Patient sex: F
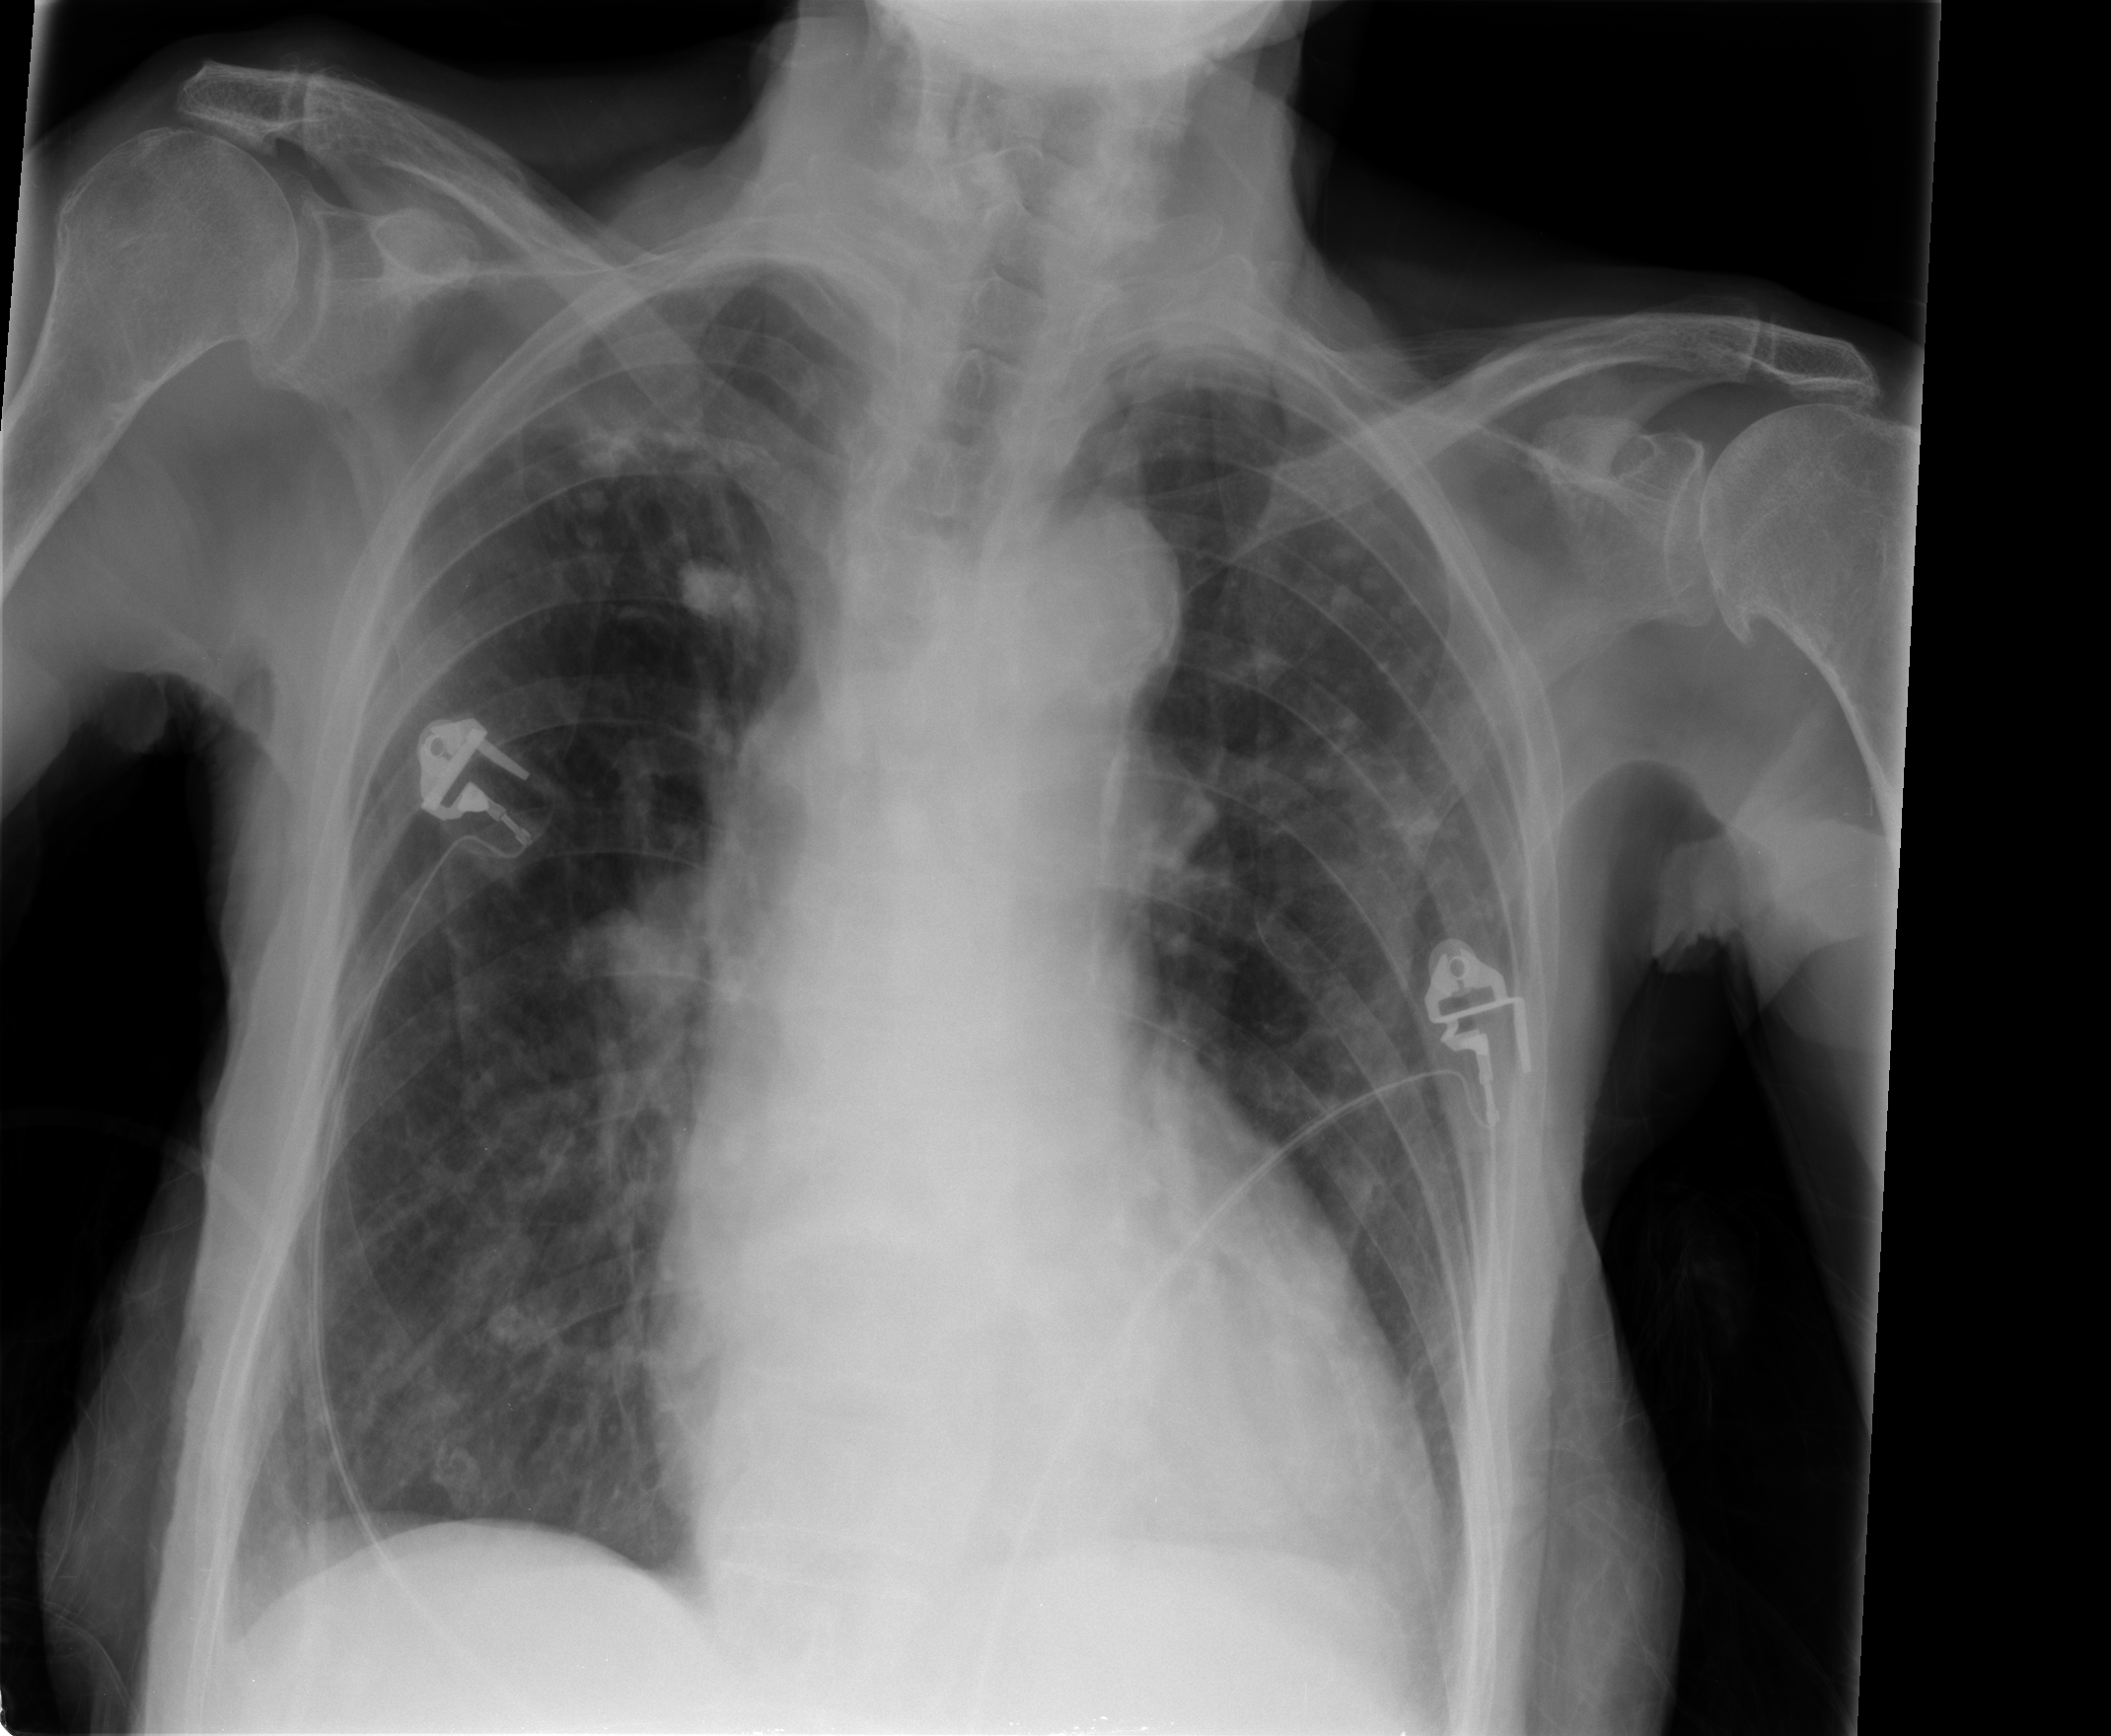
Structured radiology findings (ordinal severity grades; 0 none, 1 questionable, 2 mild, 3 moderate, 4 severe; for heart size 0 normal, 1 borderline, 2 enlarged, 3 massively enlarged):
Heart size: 2
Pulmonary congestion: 0
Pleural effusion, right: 0
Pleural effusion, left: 1
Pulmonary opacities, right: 0
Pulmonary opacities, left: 0
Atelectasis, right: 0
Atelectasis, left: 1